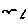
Label: bird